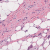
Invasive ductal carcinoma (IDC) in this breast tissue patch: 0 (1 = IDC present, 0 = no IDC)